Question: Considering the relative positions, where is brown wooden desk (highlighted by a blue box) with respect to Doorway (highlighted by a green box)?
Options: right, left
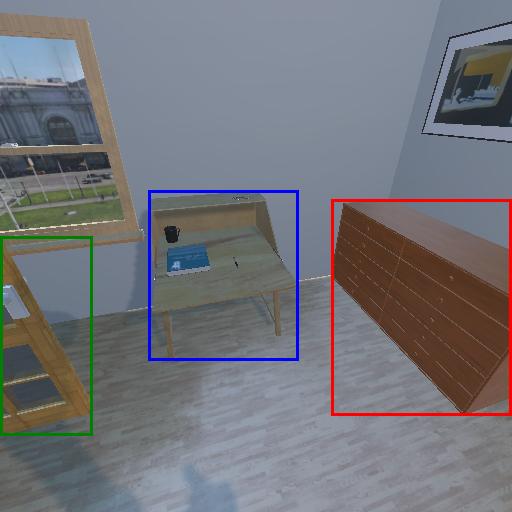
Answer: right